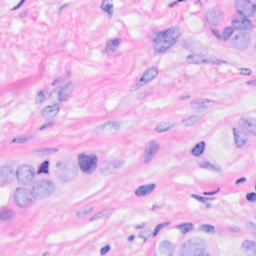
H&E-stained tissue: Breast